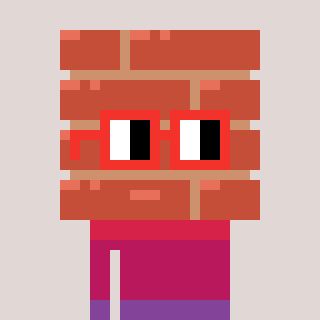
a pixel art character with square red glasses, a wall-shaped head and a grayscale-colored body on a warm background